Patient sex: M
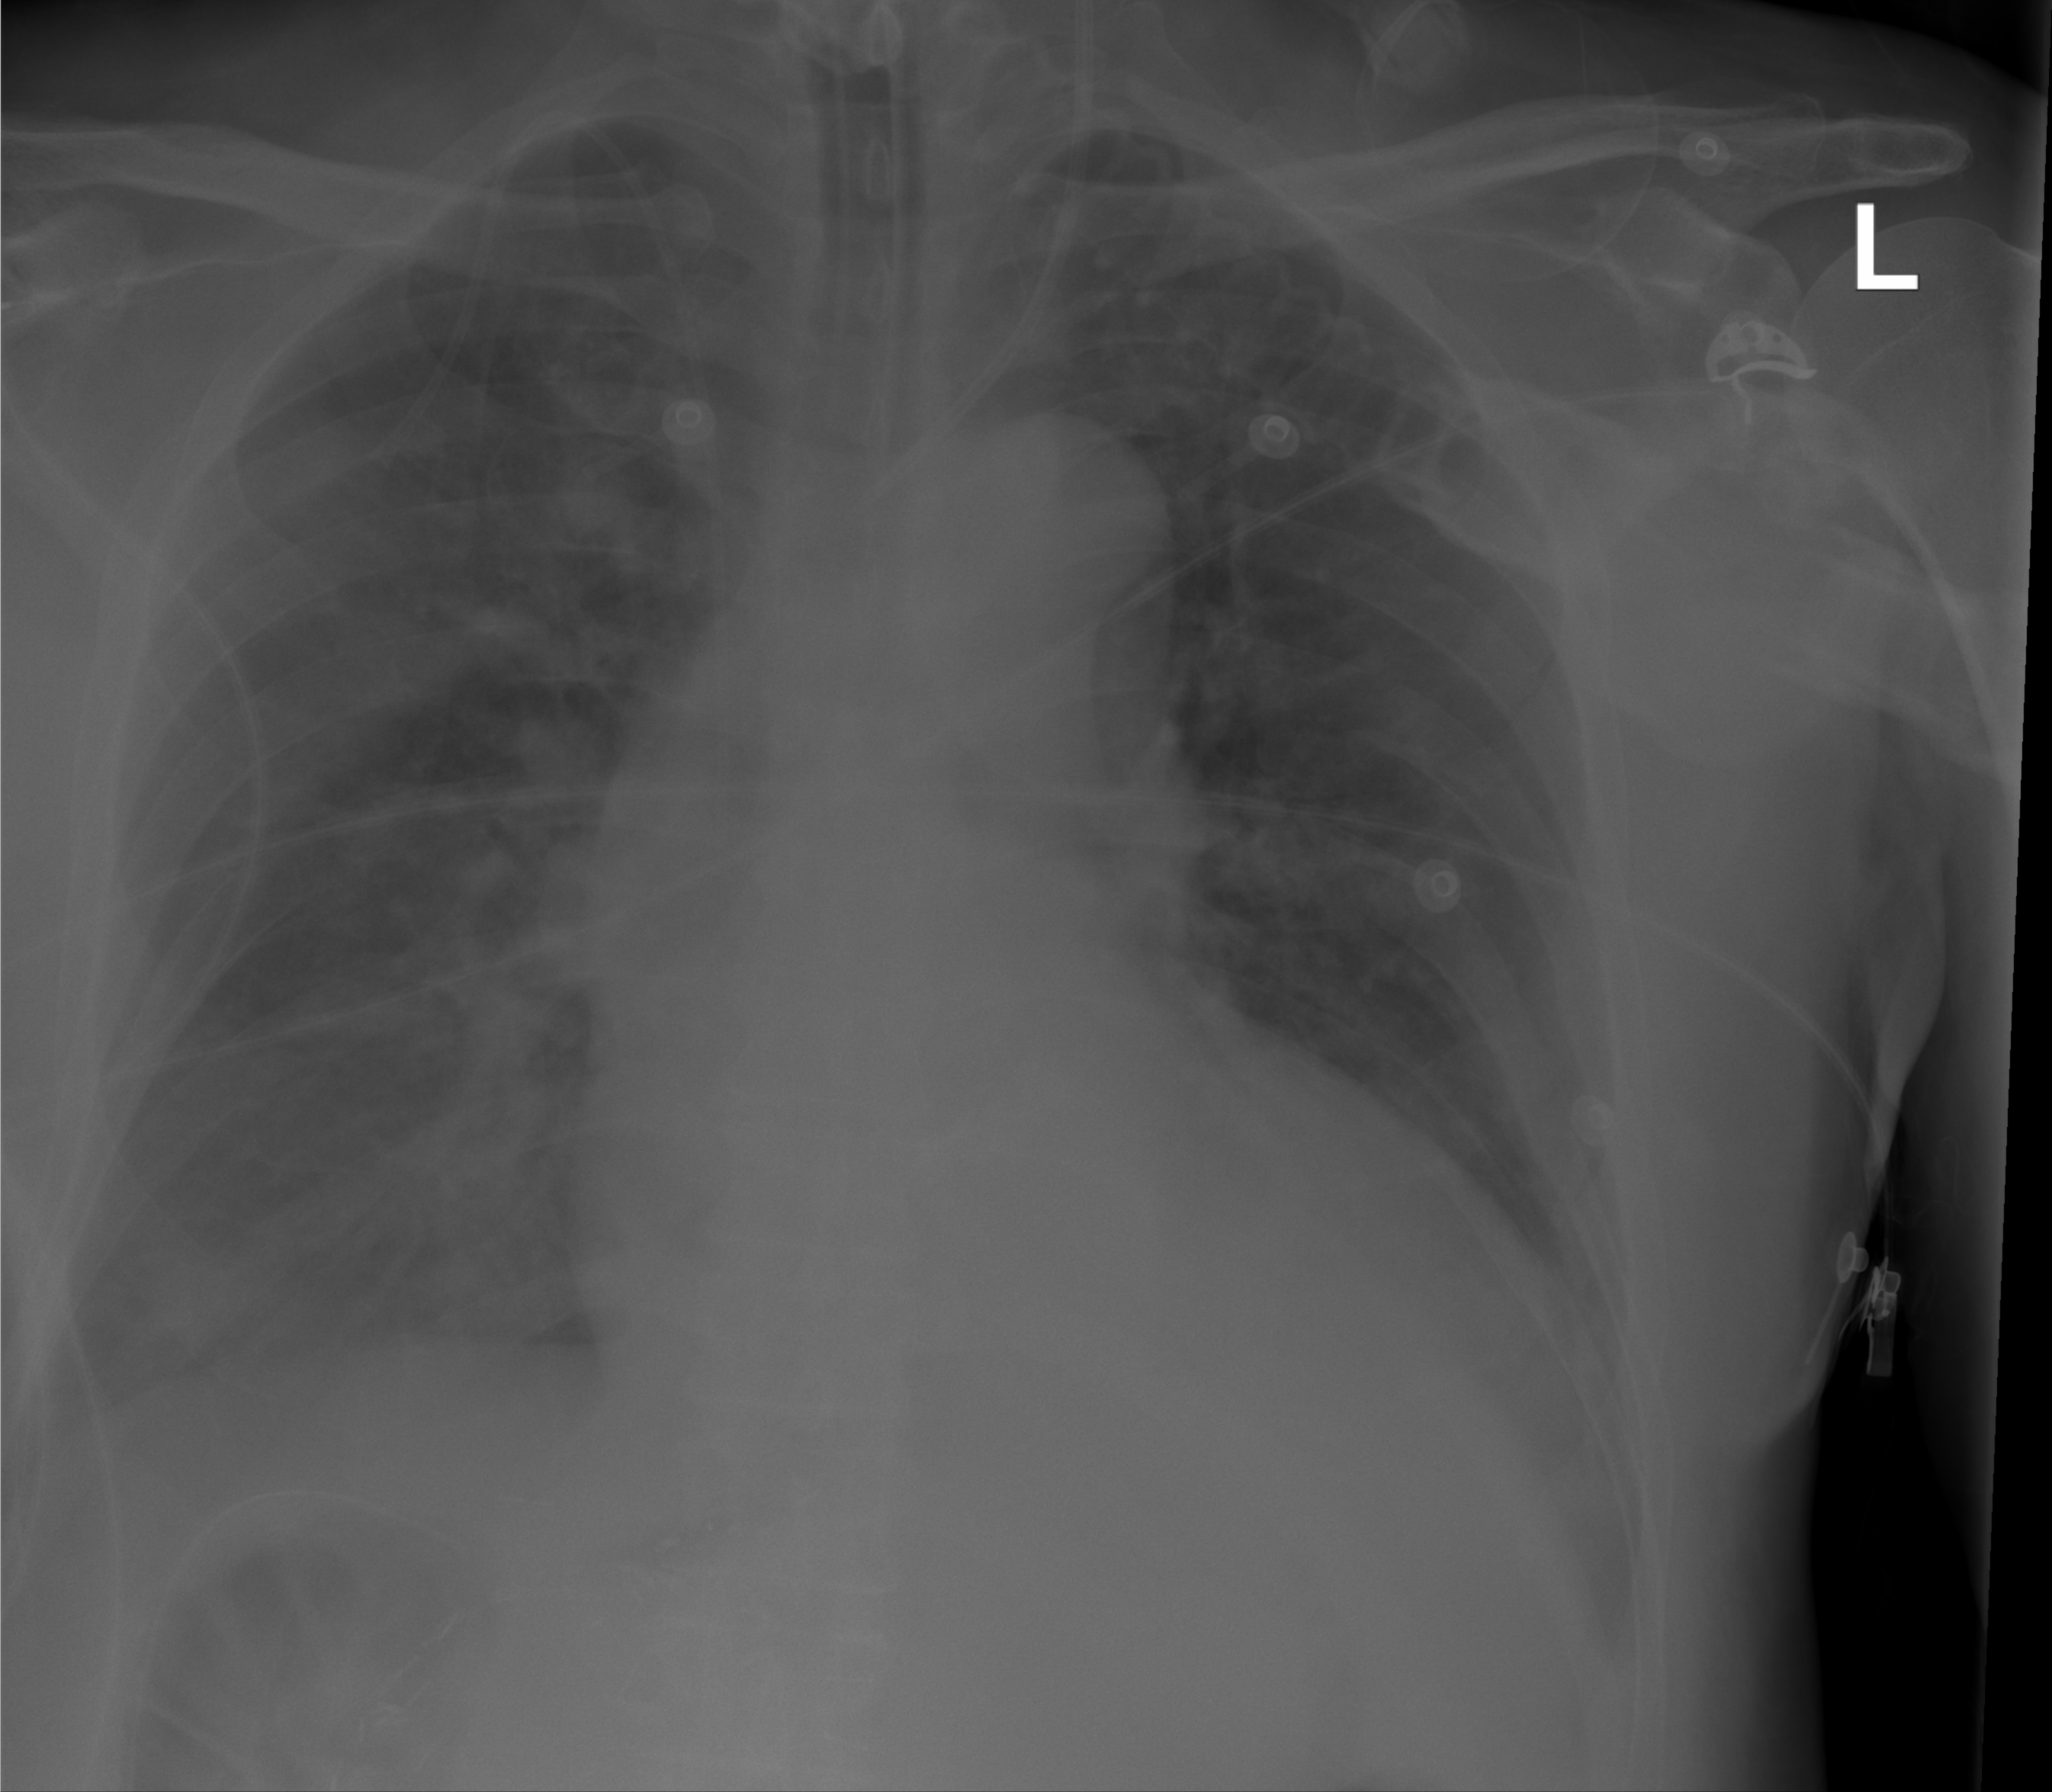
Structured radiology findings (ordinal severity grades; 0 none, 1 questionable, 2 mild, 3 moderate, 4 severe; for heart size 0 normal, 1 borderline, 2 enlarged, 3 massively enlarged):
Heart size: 2
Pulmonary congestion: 2
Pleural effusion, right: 2
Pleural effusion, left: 2
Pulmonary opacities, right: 3
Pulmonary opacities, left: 2
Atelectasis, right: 3
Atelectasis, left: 2